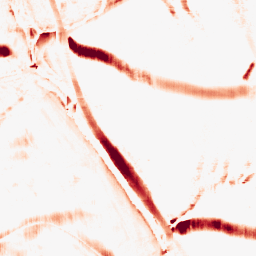
Category: morphological
Decomposition family: morphological_rect
Decomposition parameters: operation: opening
width: 10
height: 20
Upsampling method: cubic_mitchell
Upsampling parameters: scale: 8
Upsampling scale: 8